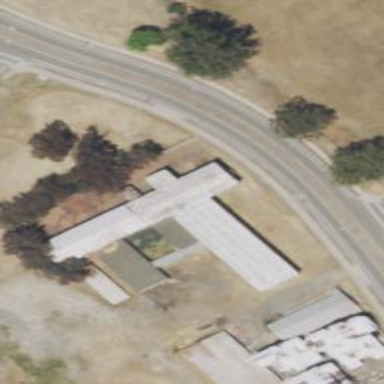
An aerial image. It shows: Building.